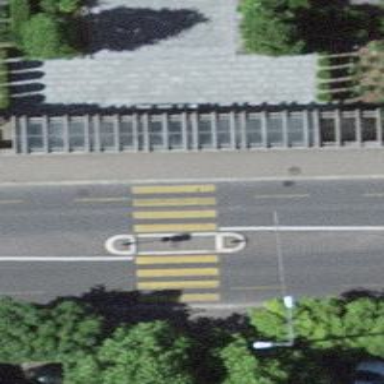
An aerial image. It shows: Kerb barrier.